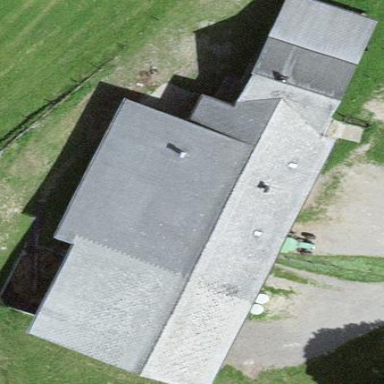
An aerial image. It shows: Farm building.